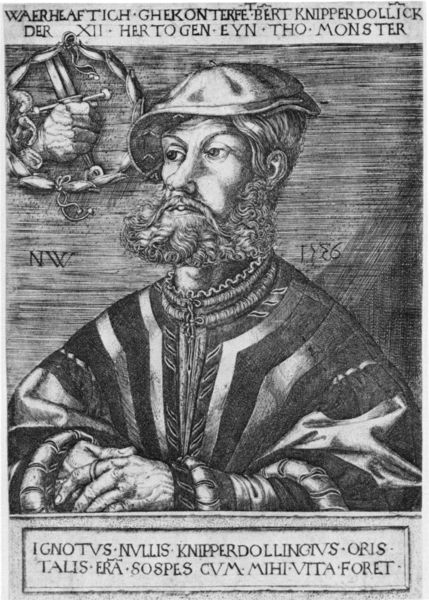
Titel: Bildnis des Bernard Knipperdolling
Künstler: Meister N NW
Institution: (Seriendruck)
Schlagwörter: hand, kopf, mann, schatten, umhang, wasser, grau, haar, hintergrund, hut, licht, mund, nase, ohr, schwarz, symbol, weiss, zeichen, zeichnung, blick, schleife, bart, hemd, jacke, kappe, mütze, augen, band, kragen, rahmen, bildnis, herr, hände, portrait, porträt, signatur, gewand, haare, halbfigur, mantel, pose, reich, adel, kaufmann, blatt, locken, ohren, schrift, wangen, schwer, grafik, graphik, gefaltet, ernst, inschrift, zahlen, gestreift, mimik, streifen, robe, deutsch, jahreszahl, ring, balt, druck, monogramm, schraffur, radierung, schrafur, stich, titel, barrett, schwert, text, buchstaben, faust, waffe, beschriftung, bleistift, herrscher, kranz, krause, münster, bildniss, jahr, wappen, textfeld, barett, medallion, gut, herzog, krönung, miene, dürer, siegel, emblem, kupferstich, krebs, monster, latein, beischrift, stick, textblock, vita, amerigo, amerigo vespucci, chranach, cranach, großbuchstaben, ignotus, ignotus nullius, kapitalis, landsknecht, nullius, vespucci, buchsetie, barret, mart, mittelstand, händen, 1556, talis, mnnschwert, 1536, hand schwert, nordrhein westfalen, 1336, nw, knipperdolling